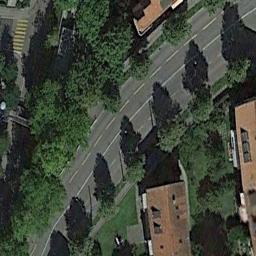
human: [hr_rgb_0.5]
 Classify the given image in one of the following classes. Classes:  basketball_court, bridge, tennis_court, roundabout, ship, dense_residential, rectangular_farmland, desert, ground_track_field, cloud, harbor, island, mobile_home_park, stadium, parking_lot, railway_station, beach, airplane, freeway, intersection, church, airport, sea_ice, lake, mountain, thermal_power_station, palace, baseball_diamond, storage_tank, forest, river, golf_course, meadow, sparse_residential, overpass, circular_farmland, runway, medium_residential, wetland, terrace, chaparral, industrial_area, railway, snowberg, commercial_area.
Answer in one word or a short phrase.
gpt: freeway